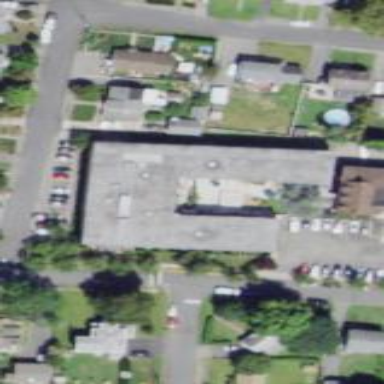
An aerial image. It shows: Nursing home building.